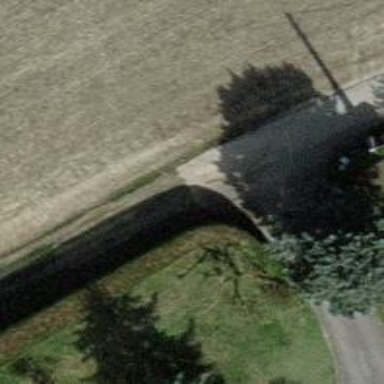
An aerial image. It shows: Hedge acting as barrier.